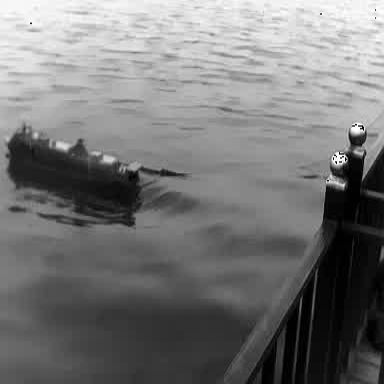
There is a container_ship in the infrared image.